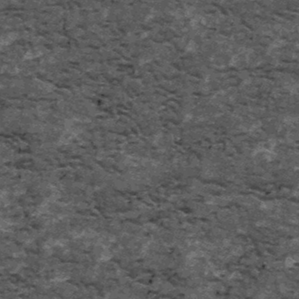
Label: frost